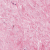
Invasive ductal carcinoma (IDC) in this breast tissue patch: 0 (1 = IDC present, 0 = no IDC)